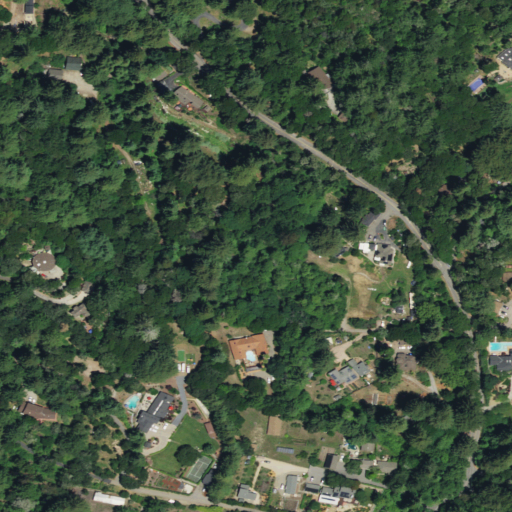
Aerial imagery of valley in California named Blackburn Gulch containing open development, evergreen forest, mixed forest, and low intensity development